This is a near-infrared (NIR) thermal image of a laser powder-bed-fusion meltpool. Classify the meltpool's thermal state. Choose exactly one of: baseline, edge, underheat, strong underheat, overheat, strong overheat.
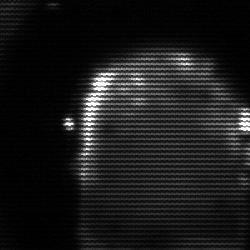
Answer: baseline